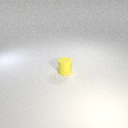
small yellow rubber cylinder